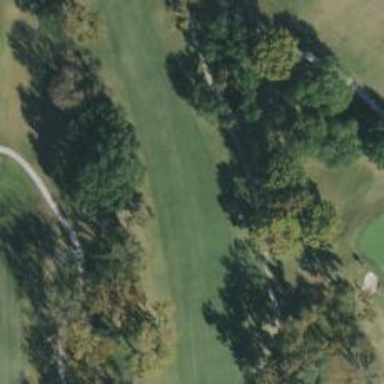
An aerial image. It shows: Golf hole.